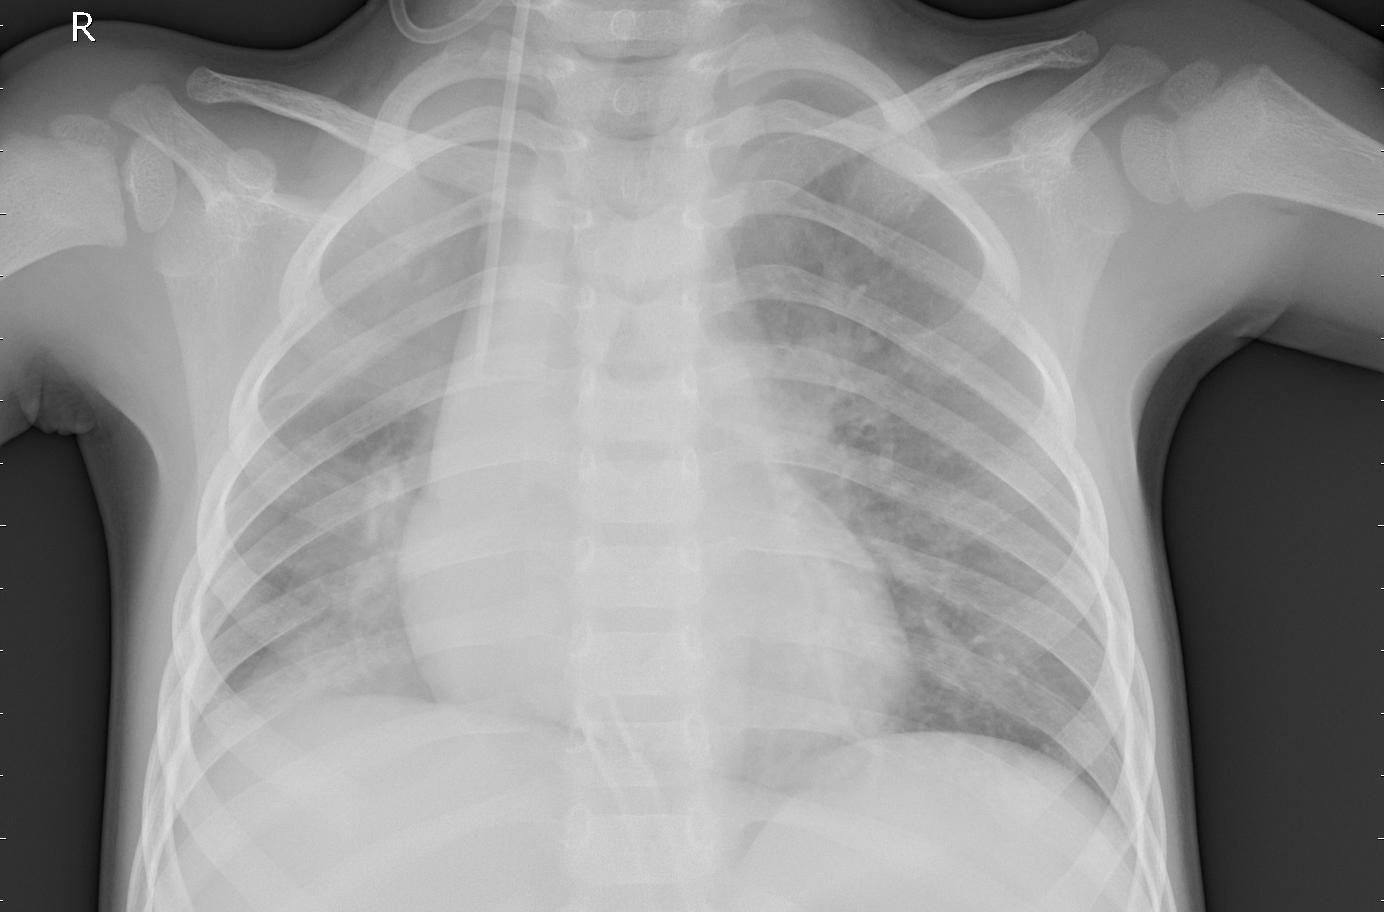
Diagnosis: PNEUMONIA